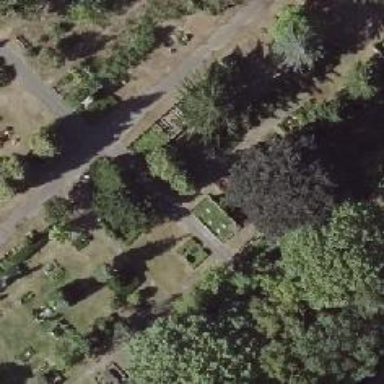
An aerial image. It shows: Historic tomb in cemetery.